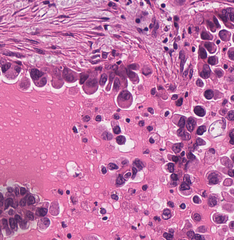
Tumor epithelial tissue: yes
Tumor-associated stroma tissue: yes
Normal tissue: no